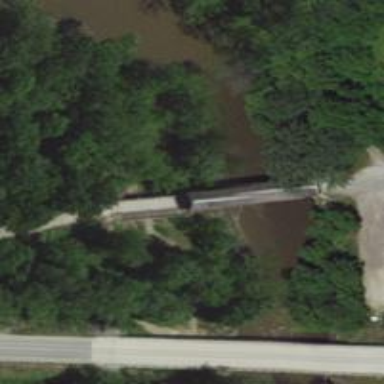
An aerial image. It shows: Covered bridge on residential road.